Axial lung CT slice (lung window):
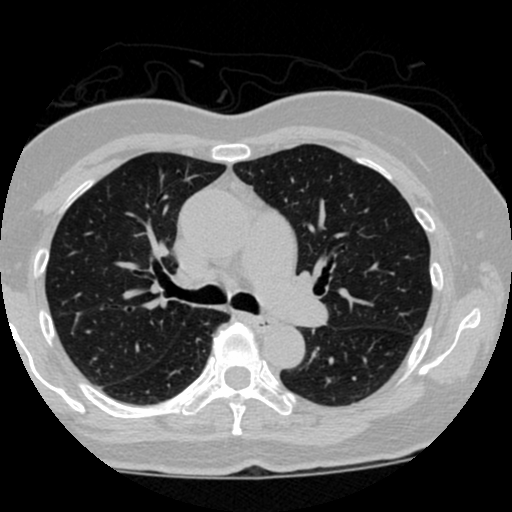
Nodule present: no